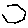
Label: hexagon